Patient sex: F
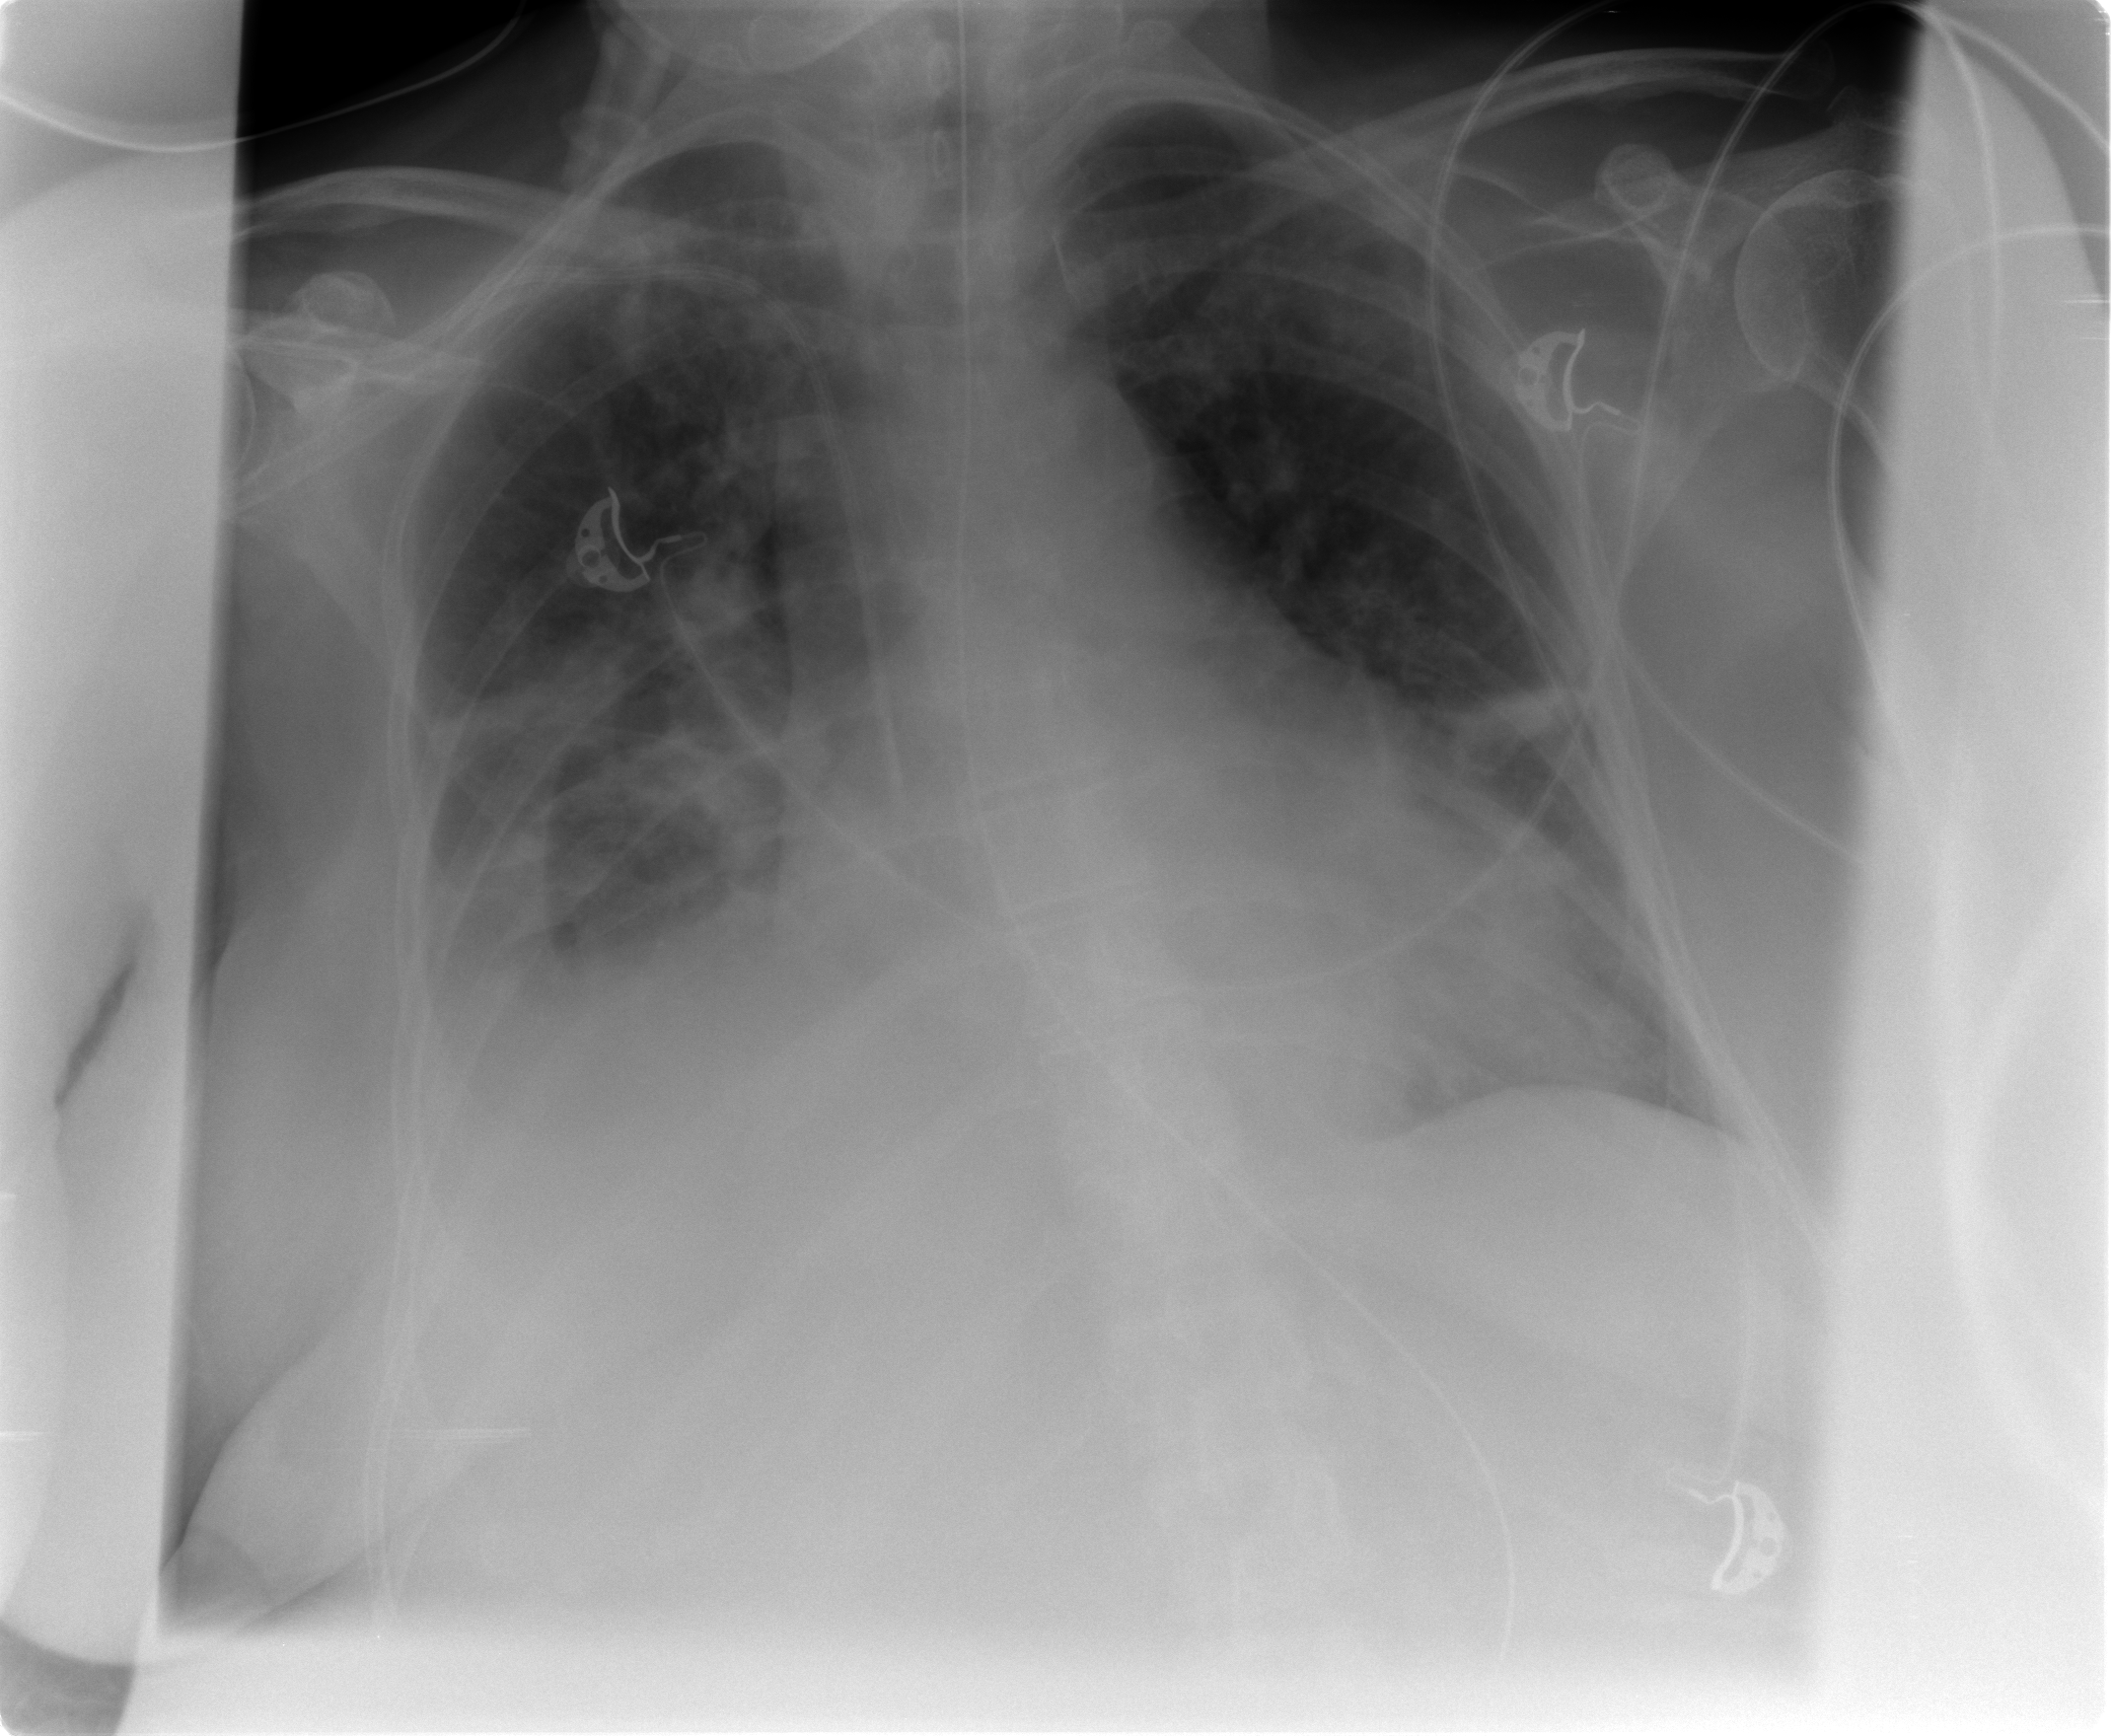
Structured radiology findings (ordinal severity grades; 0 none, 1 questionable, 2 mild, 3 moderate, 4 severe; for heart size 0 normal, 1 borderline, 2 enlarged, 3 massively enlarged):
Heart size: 2
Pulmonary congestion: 2
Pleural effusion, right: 3
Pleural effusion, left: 0
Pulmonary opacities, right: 3
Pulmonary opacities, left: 2
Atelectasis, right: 2
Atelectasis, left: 2